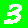
Digit: 3